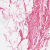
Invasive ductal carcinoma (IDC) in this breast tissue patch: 0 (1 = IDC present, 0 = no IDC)